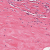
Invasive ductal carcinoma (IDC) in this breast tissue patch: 0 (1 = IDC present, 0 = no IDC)